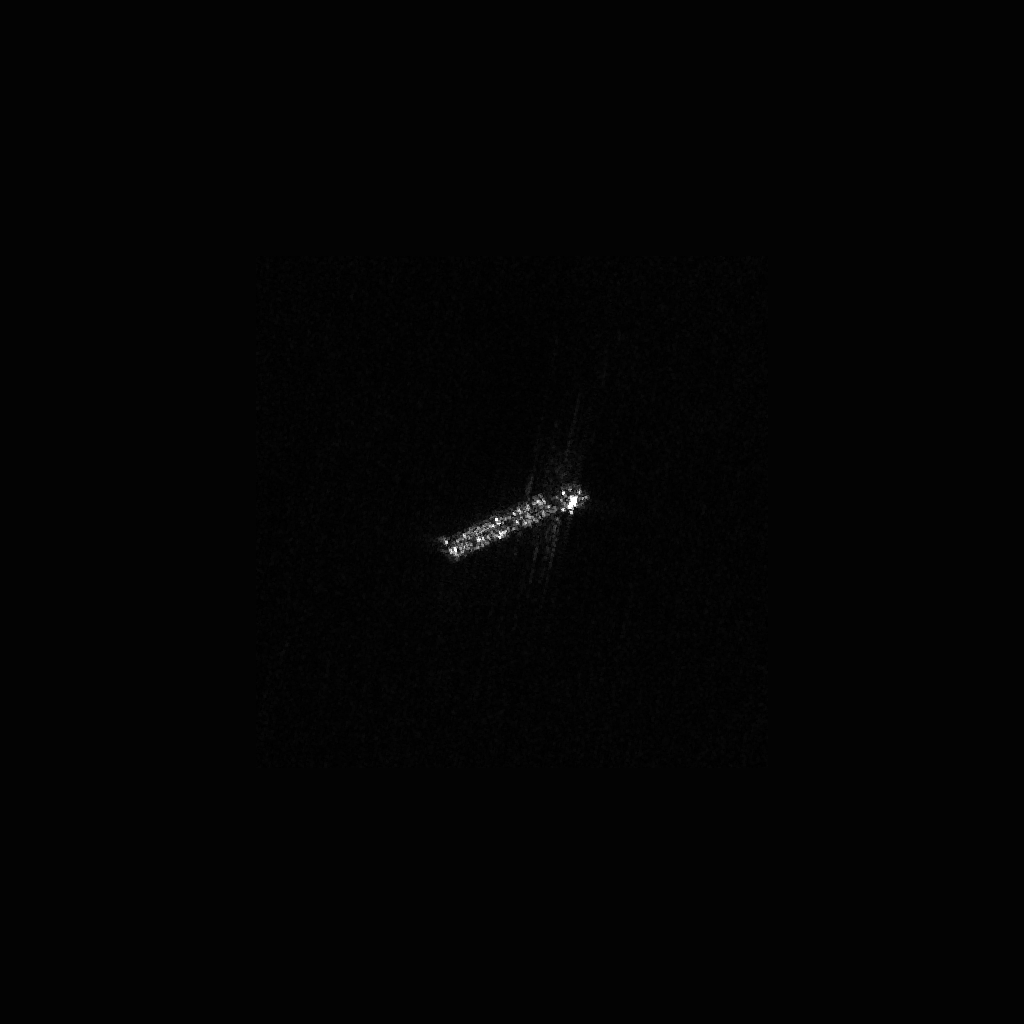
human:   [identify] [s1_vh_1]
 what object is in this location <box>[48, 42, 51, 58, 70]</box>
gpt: <ref>1 medium cell-container at the center</ref>